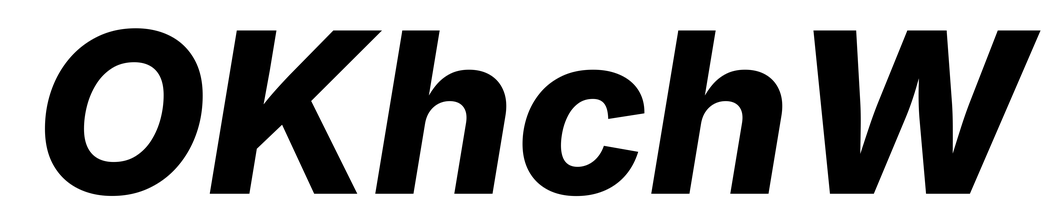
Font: Inter-Italic_ExtraBold_Italic